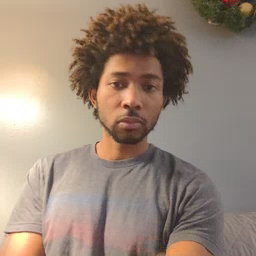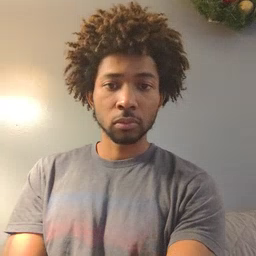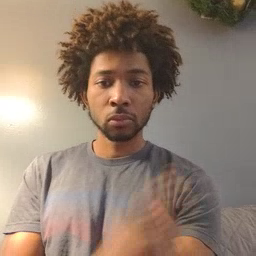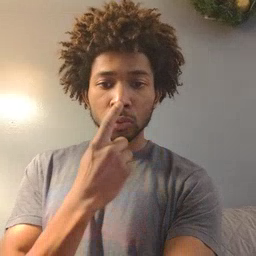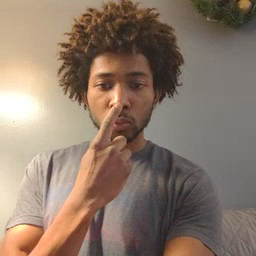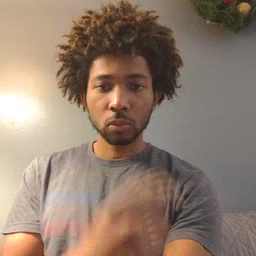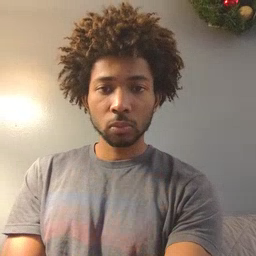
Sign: nose